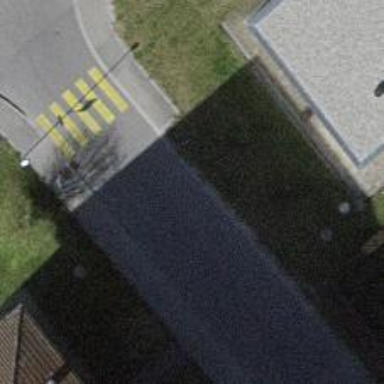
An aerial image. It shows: Bus stop equipped with public transport stop position.